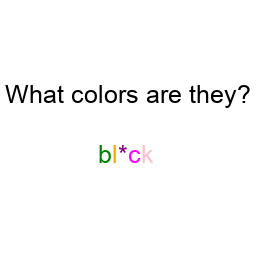
Color: green, orange, purple, magenta, pink
Color name shown: black
Background color: white
Question text color: black